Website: macys
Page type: gifting
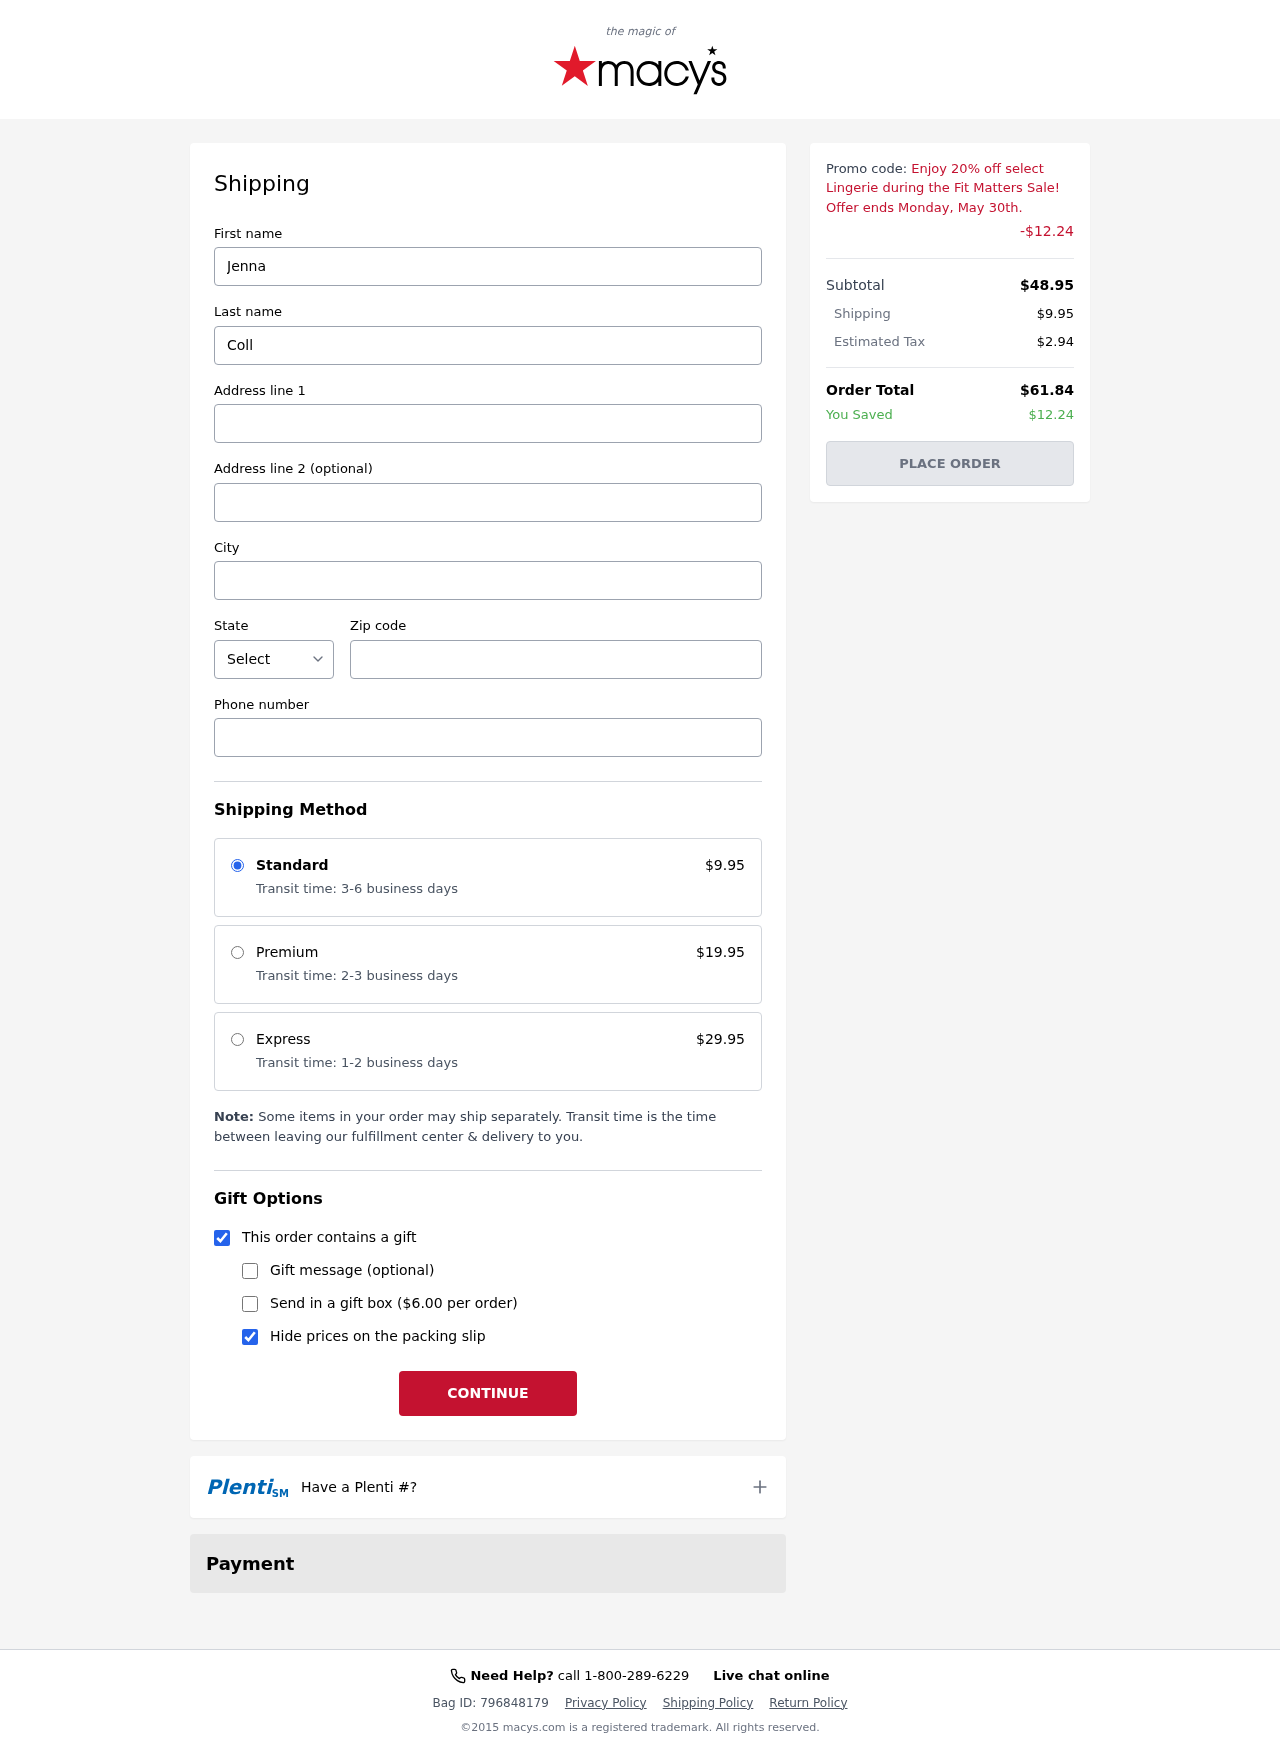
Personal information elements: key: PII_CITY
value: New Brian
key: PII_FIRSTNAME
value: Jenna
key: PII_LASTNAME
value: Collins
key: PII_PHONE
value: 2794496211
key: PII_POSTCODE
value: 33566
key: PII_STATE_ABBR
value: MN
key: PII_STREET
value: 75927 David Via Suite 027
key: PII_STREET2
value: Suite 634
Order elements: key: ORDER_SHIPPING_COST
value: $9.95
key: ORDER_DISCOUNT
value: -$12.24
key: ORDER_SUBTOTAL
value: $48.95
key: ORDER_TAX
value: $2.94
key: ORDER_TOTAL
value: $61.84
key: ORDER_SAVINGS
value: $12.24